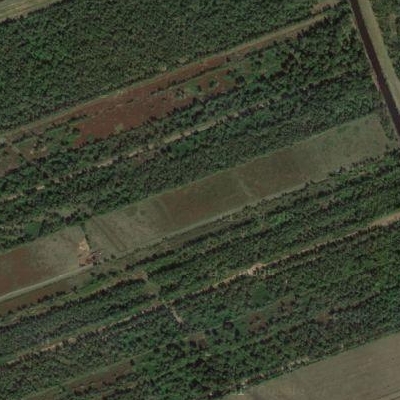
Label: eForest